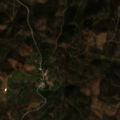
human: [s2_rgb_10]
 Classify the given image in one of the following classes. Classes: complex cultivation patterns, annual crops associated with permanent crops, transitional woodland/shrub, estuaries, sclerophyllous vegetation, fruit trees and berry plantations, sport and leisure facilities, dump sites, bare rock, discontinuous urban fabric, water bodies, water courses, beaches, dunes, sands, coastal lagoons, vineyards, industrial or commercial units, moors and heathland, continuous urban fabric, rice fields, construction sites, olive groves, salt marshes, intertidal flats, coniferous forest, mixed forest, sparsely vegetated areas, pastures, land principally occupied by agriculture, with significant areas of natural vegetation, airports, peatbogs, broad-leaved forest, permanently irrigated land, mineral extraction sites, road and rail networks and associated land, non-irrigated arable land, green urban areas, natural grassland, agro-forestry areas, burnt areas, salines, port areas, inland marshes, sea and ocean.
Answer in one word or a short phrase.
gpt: land principally occupied by agriculture, with significant areas of natural vegetation, sclerophyllous vegetation, transitional woodland/shrub